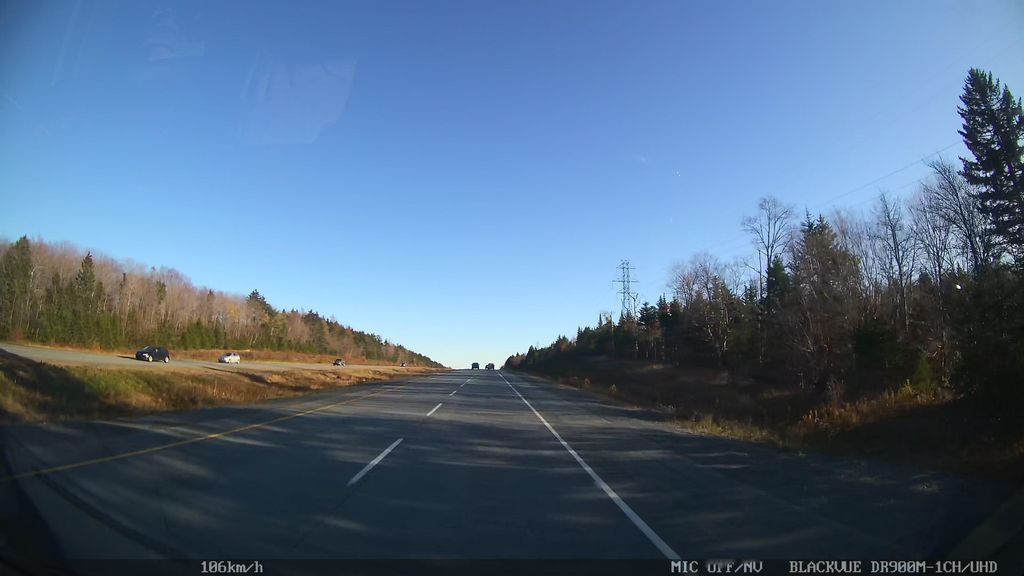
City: halifax